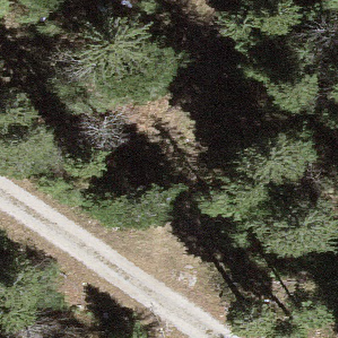
Label: other